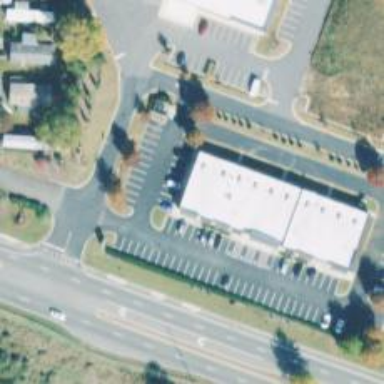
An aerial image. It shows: Healthcare clinic.